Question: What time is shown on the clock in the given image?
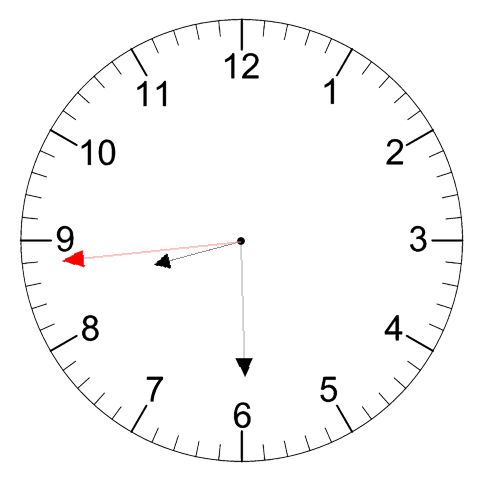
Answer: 08:29:44